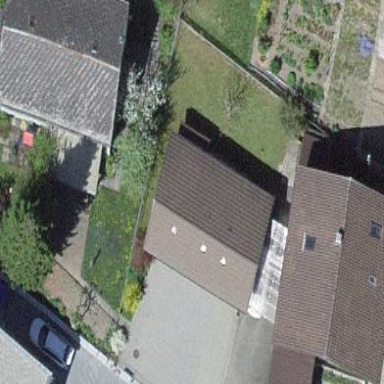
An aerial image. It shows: Garage building.